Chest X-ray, PA view. Patient: 51 years old, sex M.
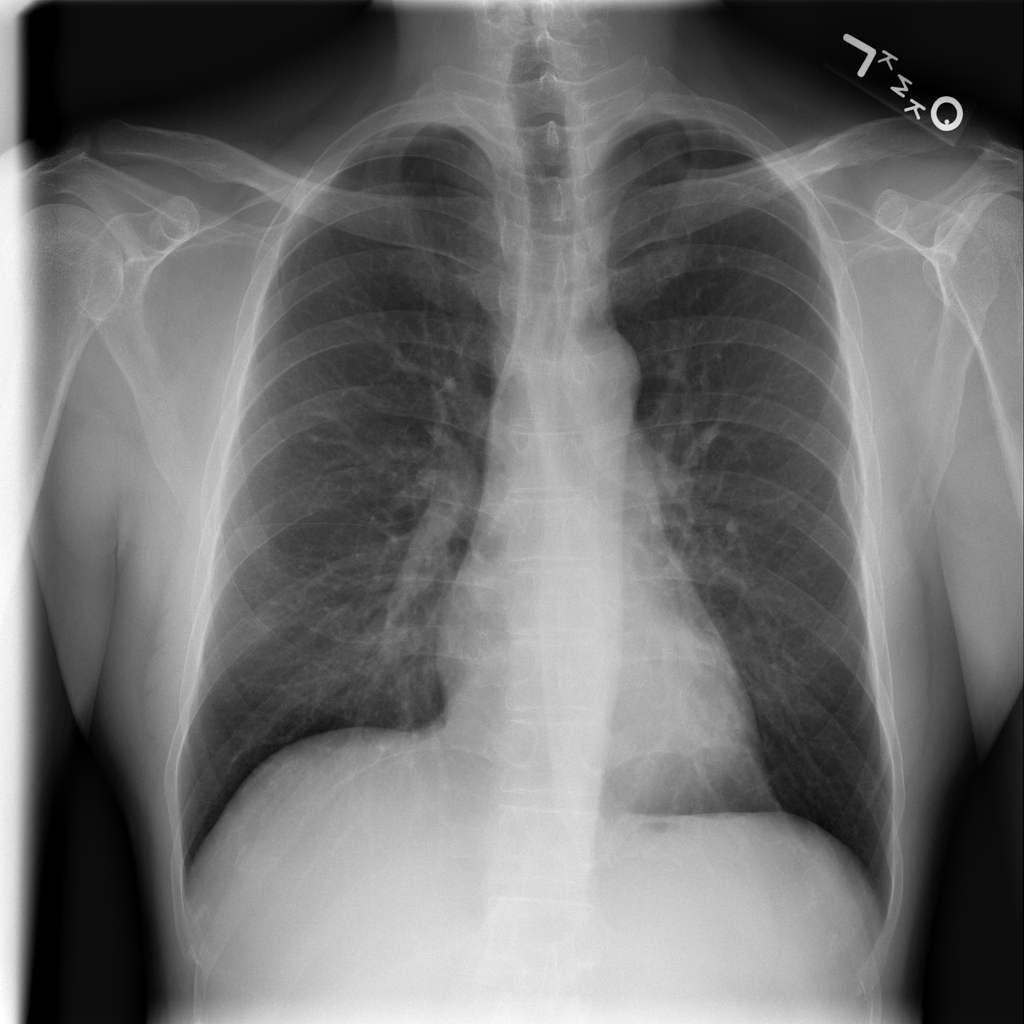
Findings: No Finding